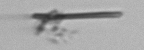
Label: fiber_TAG_external_detritus